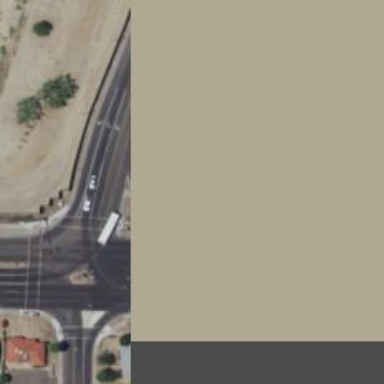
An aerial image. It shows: Solid stop line on the road.